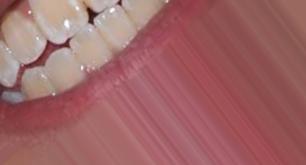
Condition: Tooth Discoloration